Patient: sex F, age 67
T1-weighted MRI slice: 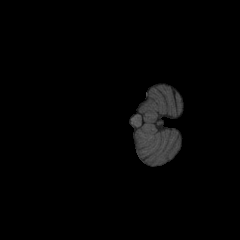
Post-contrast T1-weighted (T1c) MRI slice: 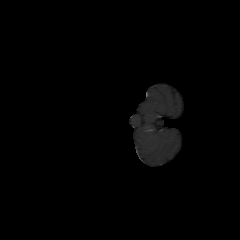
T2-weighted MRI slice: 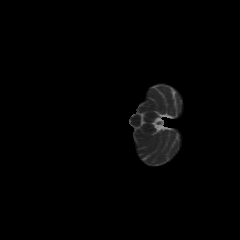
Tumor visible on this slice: no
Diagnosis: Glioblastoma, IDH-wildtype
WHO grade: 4